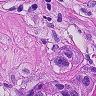
Metastatic tissue present: yes